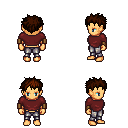
a pixel art fantasy rpg character, female body template, human, tanned skin, maroon long-sleeve shirt, metal pants, brown bedhead hairstyle, leather bracers, four views (front, back, left, right), 2x2 character sprite sheet, small pixel art, hard edges, no anti-aliasing